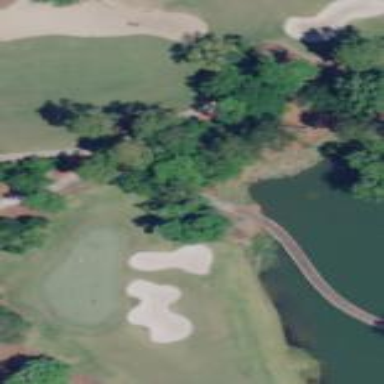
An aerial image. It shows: Water hazard in golf course. The hazard is natural water feature.